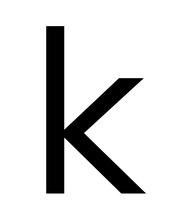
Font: InstrumentSans_Regular